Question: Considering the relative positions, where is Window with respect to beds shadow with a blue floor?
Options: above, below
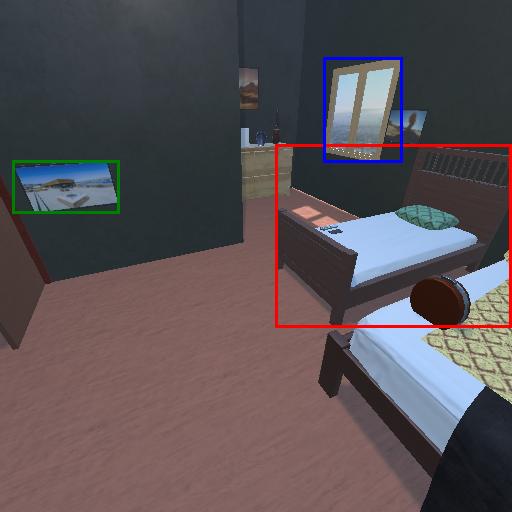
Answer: above